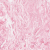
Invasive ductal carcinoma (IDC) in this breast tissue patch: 0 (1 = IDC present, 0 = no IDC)